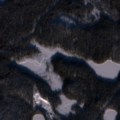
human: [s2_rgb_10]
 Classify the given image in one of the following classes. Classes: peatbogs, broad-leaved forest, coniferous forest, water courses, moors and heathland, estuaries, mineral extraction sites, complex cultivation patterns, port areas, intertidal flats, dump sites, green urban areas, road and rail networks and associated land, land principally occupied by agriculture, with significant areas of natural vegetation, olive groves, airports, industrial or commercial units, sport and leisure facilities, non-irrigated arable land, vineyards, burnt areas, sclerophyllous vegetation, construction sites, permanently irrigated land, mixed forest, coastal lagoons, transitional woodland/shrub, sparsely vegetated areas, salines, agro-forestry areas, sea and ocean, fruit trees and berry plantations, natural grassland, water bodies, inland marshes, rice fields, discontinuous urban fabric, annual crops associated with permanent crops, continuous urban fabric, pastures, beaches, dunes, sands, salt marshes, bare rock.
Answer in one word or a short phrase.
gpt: coniferous forest, water bodies